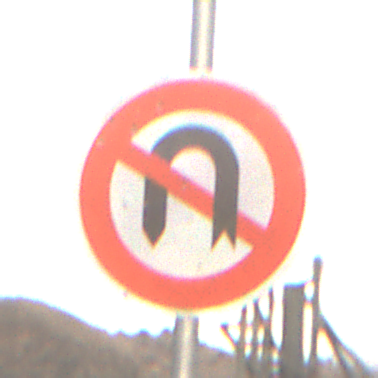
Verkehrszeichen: VerbotWenden
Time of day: SunriseSunset
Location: Outdoor (RoadRail)
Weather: PartlyCloudy
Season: NotSpecified
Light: Natural